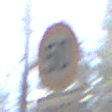
Verkehrszeichen: Geschwindigkeit50
Zusatzzeichen unten: LaengeEinerStrecke3
Umgebung: Outdoor, Nature
Tageszeit: MorningAfternoon
Wetter: Clear
Licht: Natural
Jahreszeit: Winter
Kontrast: HighContrast